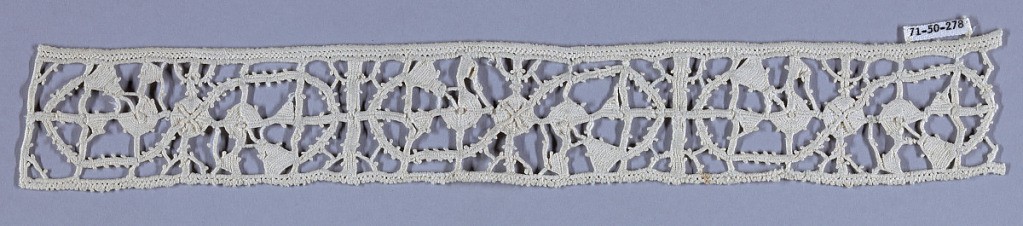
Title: Fragment
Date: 16th–17th century
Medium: linen Technique: grid of withdrawn element with needle lace, reticella style
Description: A narrow panel with repeat of a scroll.